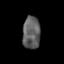
Tissue: skin
Cell type: Epithelial cells
Senescence score: 0.2346
Nuclear area (px): 561
Mean DAPI intensity: 95.205